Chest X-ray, PA view. Patient: 53 years old, sex M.
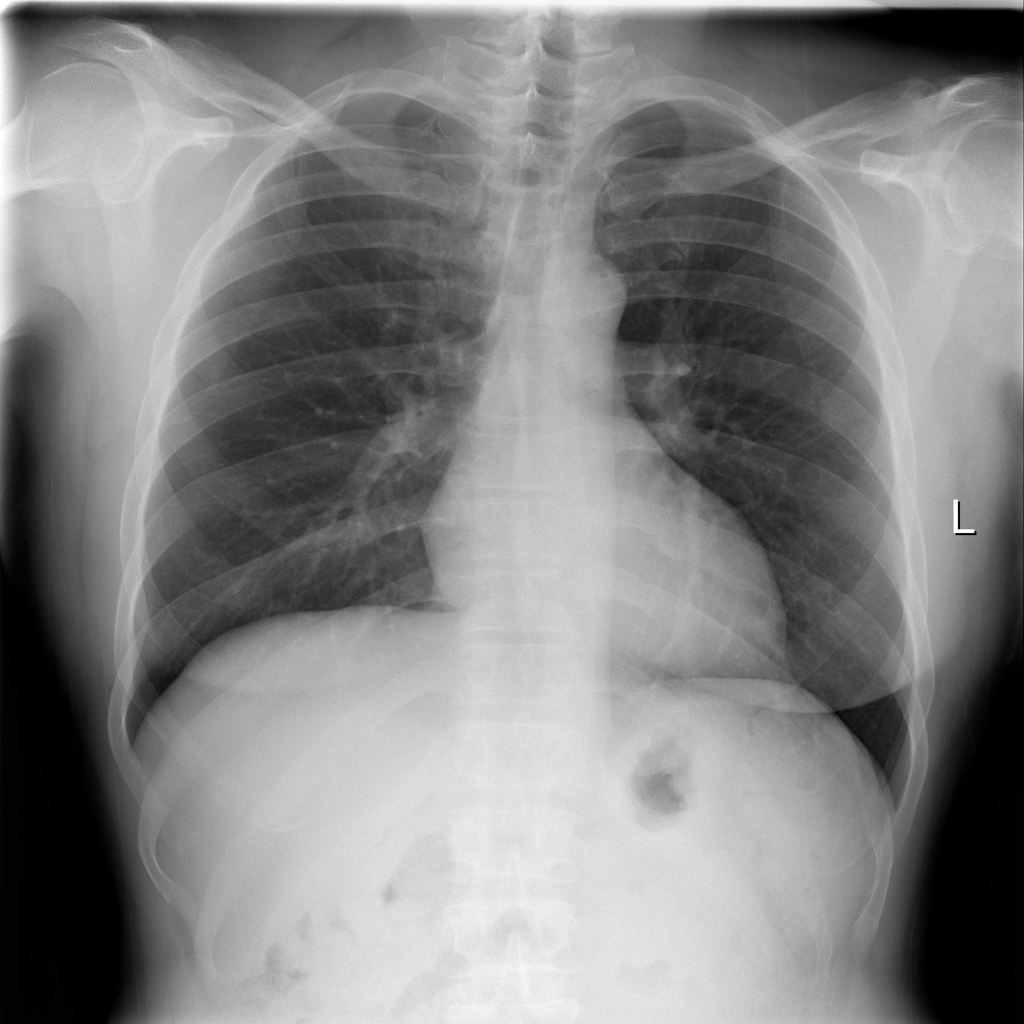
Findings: No Finding